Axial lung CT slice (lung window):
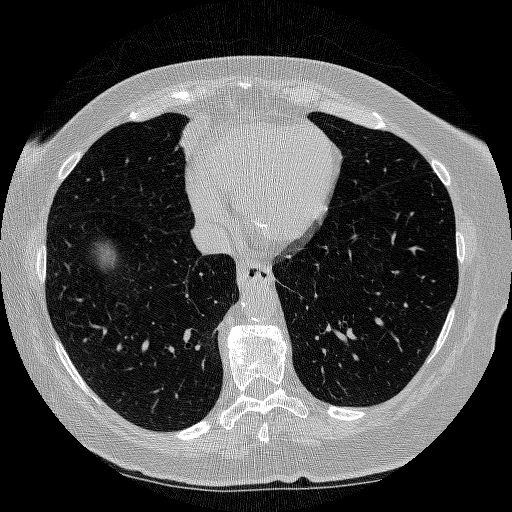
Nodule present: no